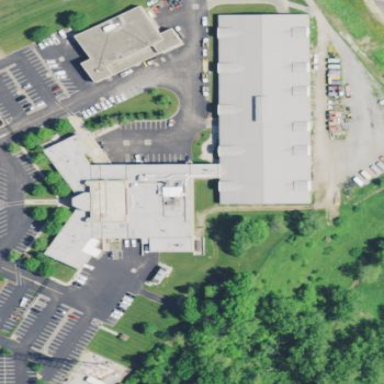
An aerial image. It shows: Utility area.